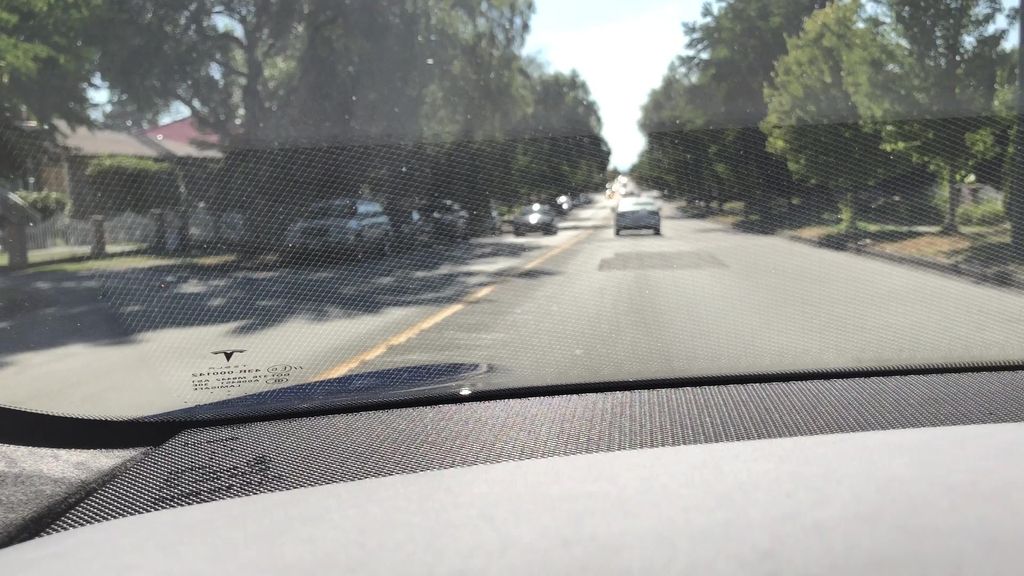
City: vancouver